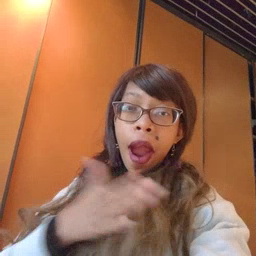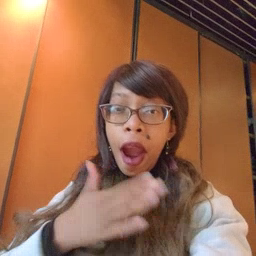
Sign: minemy